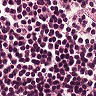
Metastatic tissue present: no